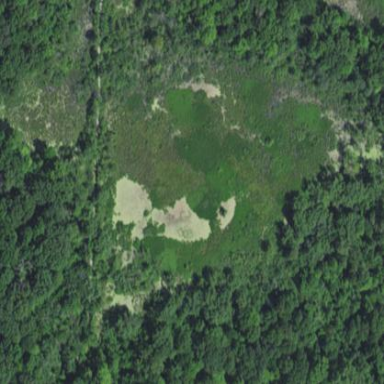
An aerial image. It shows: Marshy wetland area.